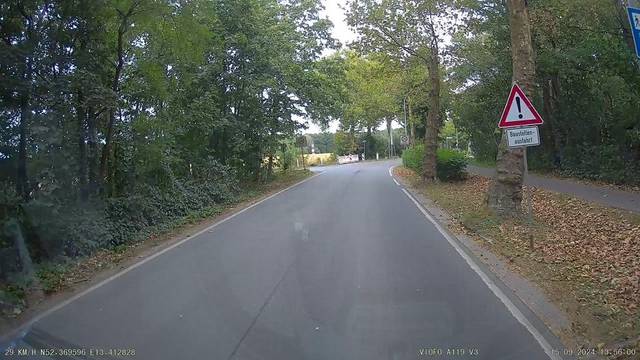
Region: Germany
Coordinates: 52.37, 13.413